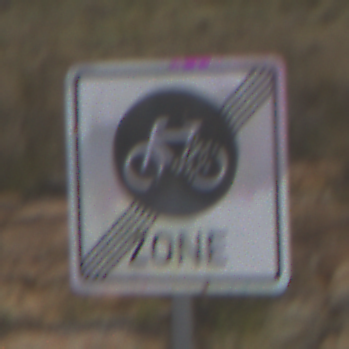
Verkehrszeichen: EndeFahrradzone
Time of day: Midday
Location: Outdoor (Nature)
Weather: Overcast
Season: NotSpecified
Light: Natural